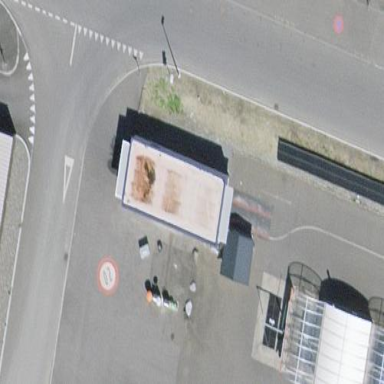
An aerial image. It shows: Building serving as car wash facility.